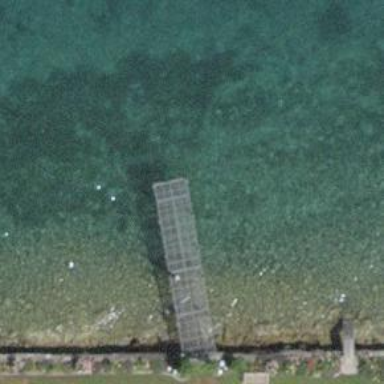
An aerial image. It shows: Man-made pier.